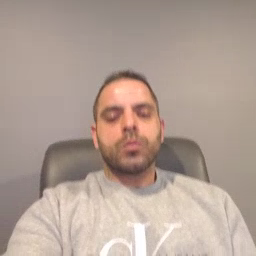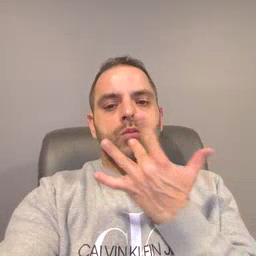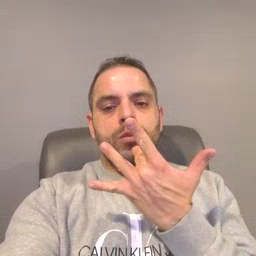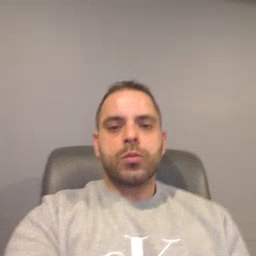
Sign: taste